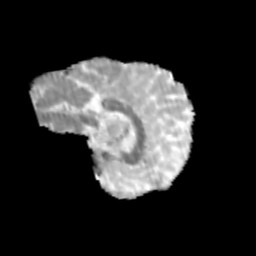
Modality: MD
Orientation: sagittal
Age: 11
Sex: male
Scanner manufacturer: siemens
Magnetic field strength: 3 T
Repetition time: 3.8 s
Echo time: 0.07 s